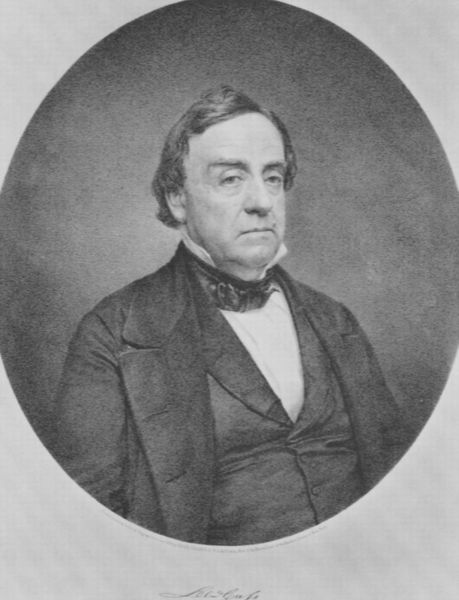
Titel: Lewis Cass
Künstler: Mathew B. Brady
Schlagwörter: haut, kopf, mann, schatten, weiß, sitzen, ausschnitt, frisur, grau, haar, hell, hintergrund, licht, mund, nase, ohr, profil, raum, schwarz, stirn, zeichnung, blick, malerei, rock, schleife, alt, anzug, hemd, jacke, augen, falten, gesicht, kragen, mensch, rahmen, bild, bildnis, herr, portrait, porträt, signatur, auge, haare, reich, augenbrauen, brustbild, knopf, lippen, ohren, scheitel, traurig, kreis, oval, rund, ausdruck, white, black, collar, dick, face, falte, formal, hair, nose, old, painting, ernst, knopfloch, seitenscheitel, brauen, büste, seitenansicht, picture, bauch, dreiviertelansicht, augenbraue, knöpfe, fliege, gehrock, revers, sakko, jacket, weste, lider, foto, fotografie, photographie, name, medaillon, radierung, vatermörder, schwarzweiß, bürger, schriftsteller, stehkragen, augenlider, politiker, photo, kravatte, halbprofil, man, müde, ear, head, jakett, binder, dreiteiler, eyes, male, suit, black and white, frame, chin, coat, elderly, mouth, buttons, aufnahme, cravat, smile, tie, warze, kummerbund, human, cheeks, neck, vest, signature, ears, circle, gesucht, gentleman, korpulent, rich, forehead, round, shirt, photograph, photography, jacle, anorak, bowtie, hemdbrust, hairs, ernts, ohne bart, 19. jahrhundert, 19th century, herrenkonterfei 19. jahrhdt, porträt brustbild, frack fliege, augeb, steng, stern, brows, provfil, older, 1800s, pompous, minimalistic, proud, signiture, stiff, dude, grim, man\, black and white photo, solo, adel, mole, male portrait, no smile, politikter, mabn, vintage photo, vintage portrait, antique portrait, black and white portrait, brigham young, black and white photography, tir, dace, stuffy